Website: apple
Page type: payment
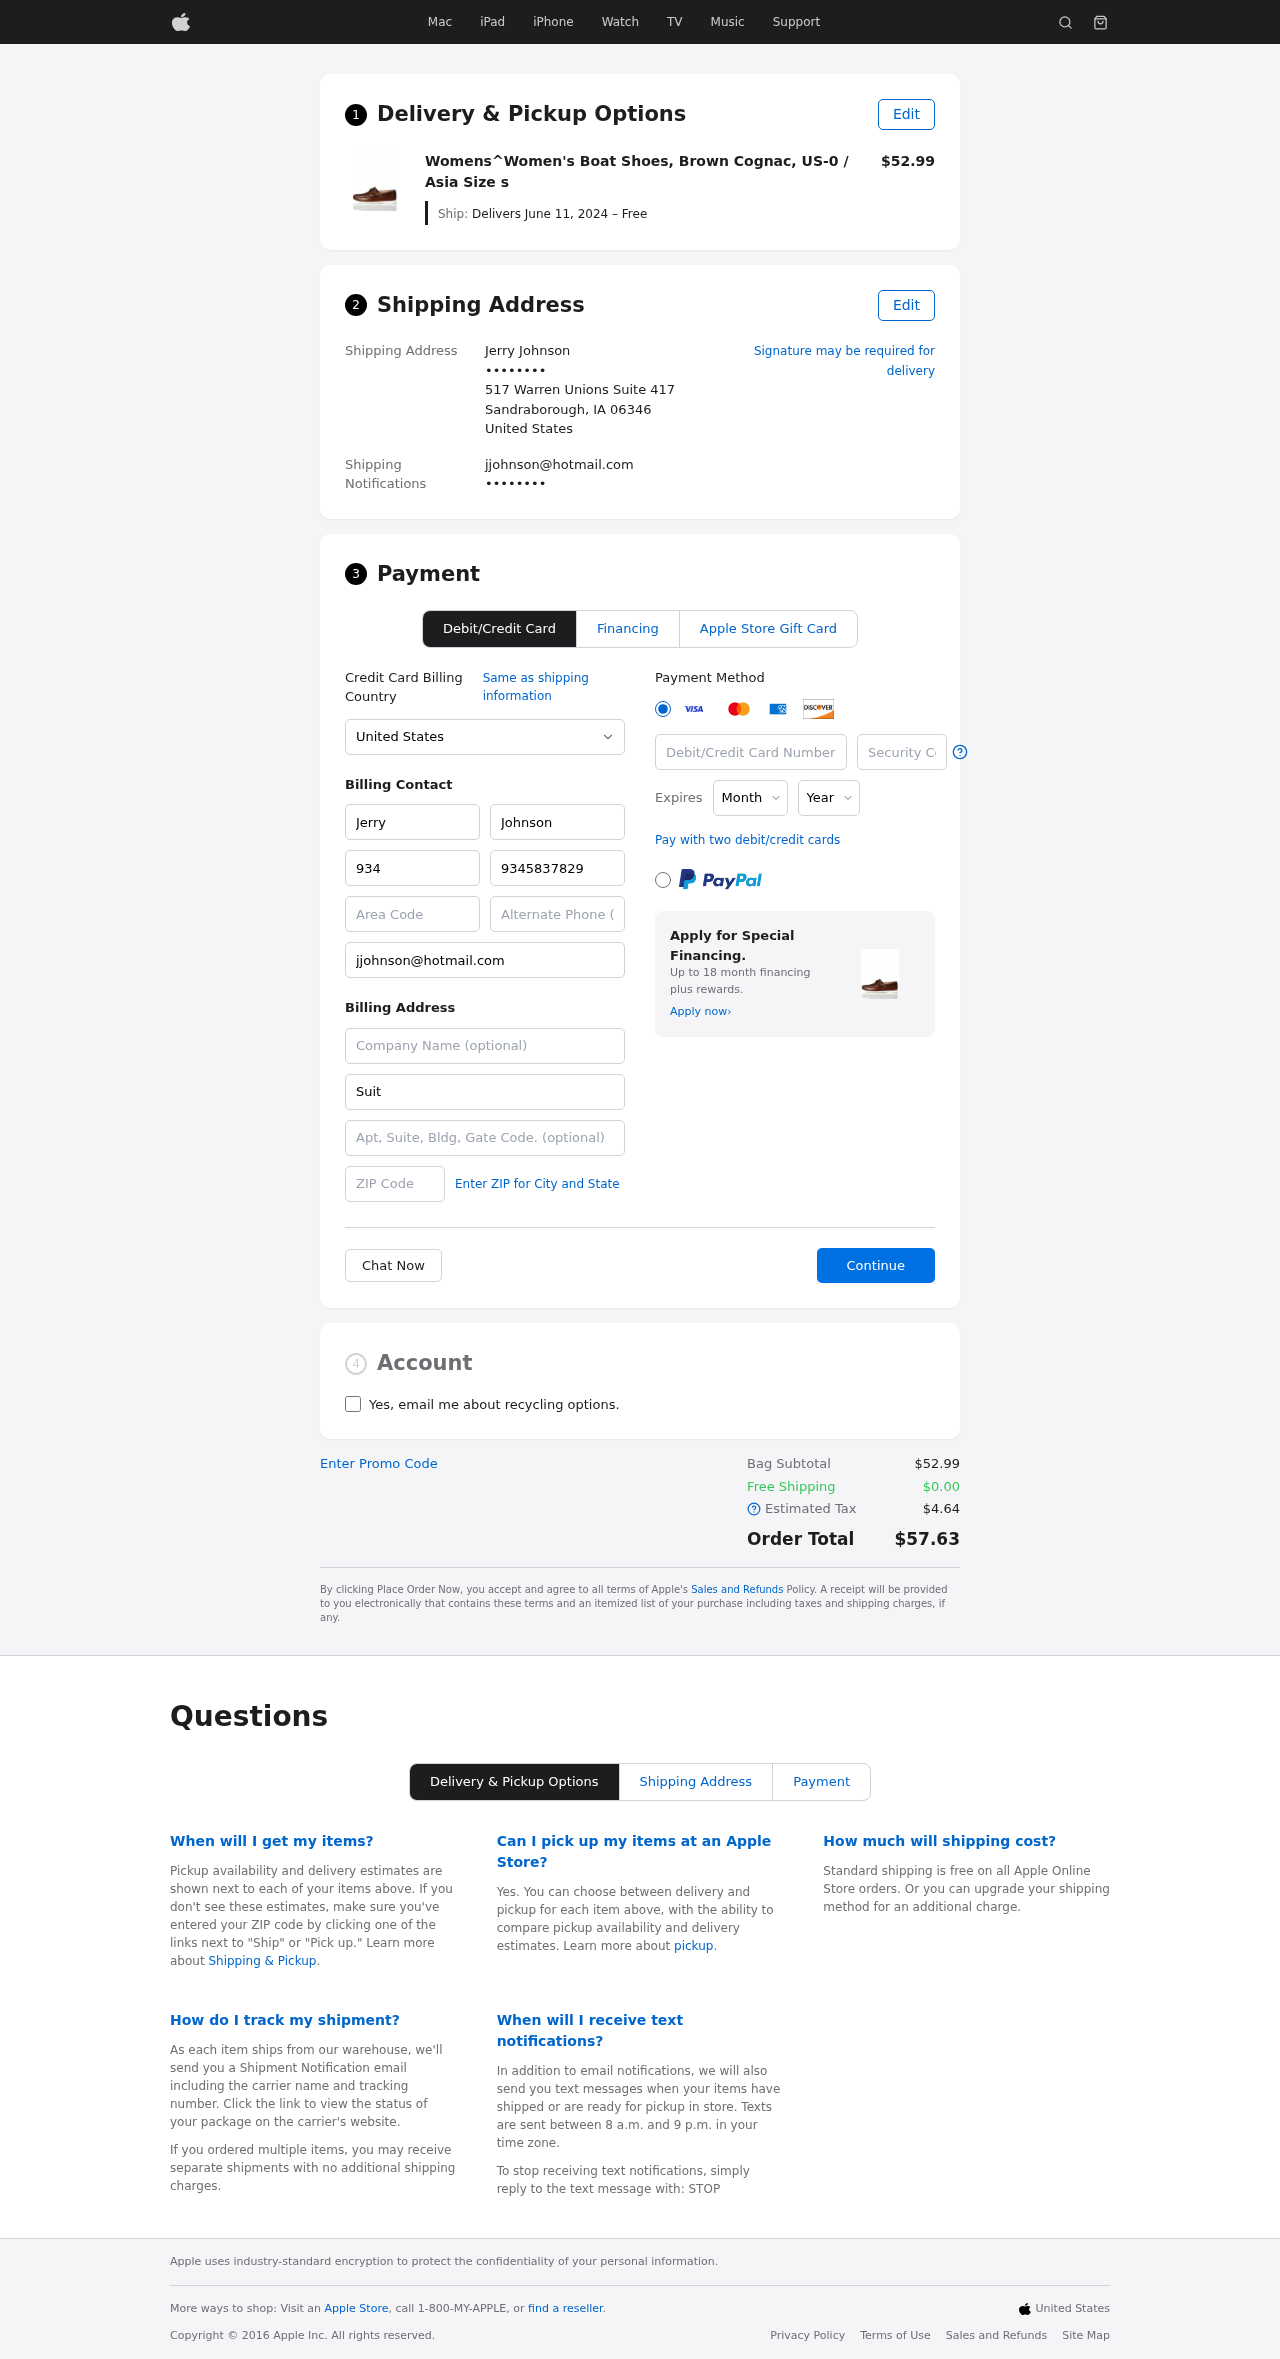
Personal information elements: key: PII_CARD_CVV
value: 1940
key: PII_CARD_EXPIRY_MONTH
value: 06
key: PII_CARD_EXPIRY_YEAR
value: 29
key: PII_CARD_NUMBER
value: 3486 1679 6255 226
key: PII_CITY_STATE_ZIP
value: Sandraborough, IA 06346
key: PII_COUNTRY
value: United States
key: PII_EMAIL
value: jjohnson@hotmail.com
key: PII_EMAIL2
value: jjohnson@hotmail.com
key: PII_FIRSTNAME
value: Jerry
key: PII_FULLNAME
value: Jerry Johnson
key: PII_LASTNAME
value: Johnson
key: PII_PHONE3
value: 9345837829
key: PII_PHONE_AREA
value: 934
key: PII_POSTCODE2
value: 86737
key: PII_SECURITY_CODE
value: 0372
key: PII_STREET
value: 517 Warren Unions Suite 417
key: PII_STREET2
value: Suite 260
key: PII_PHONE
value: ••••••••
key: PII_PHONE2
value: ••••••••
Product elements: key: PRODUCT1_NAME
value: Womens^Women's Boat Shoes, Brown Cognac, US-0 / Asia Size s
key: PRODUCT1_PRICE
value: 52.99
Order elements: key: ORDER_DELIVERY_DATE
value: Delivers June 11, 2024 – Free
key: ORDER_SUBTOTAL
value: $52.99
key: ORDER_SHIPPING_COST
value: $0.00
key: ORDER_TAX
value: $4.64
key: ORDER_TOTAL
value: $57.63